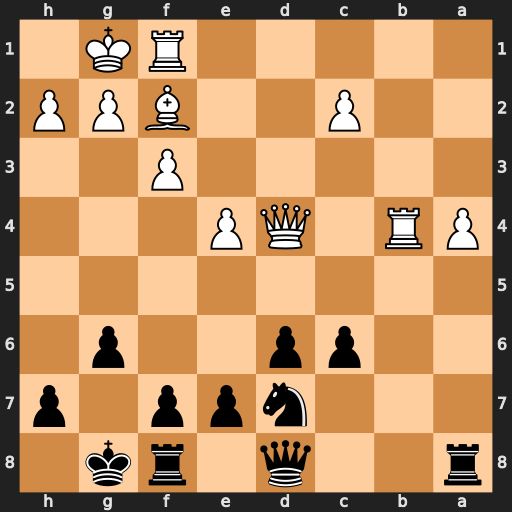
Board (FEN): r2q1rk1/3npp1p/2pp2p1/8/PR1QP3/5P2/2P2BPP/5RK1
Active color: b
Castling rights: -
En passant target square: -
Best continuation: c5 Qc3 cxb4